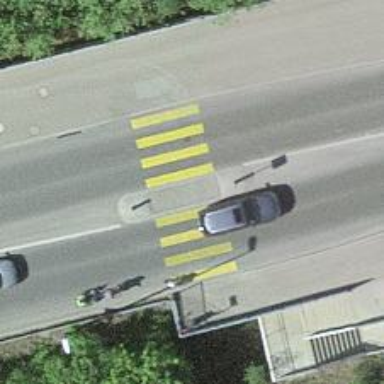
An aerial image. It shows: Marked zebra crossing with pedestrian island.